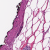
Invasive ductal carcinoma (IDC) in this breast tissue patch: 0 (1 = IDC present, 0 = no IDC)